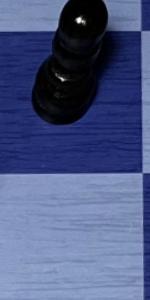
Label: Empty